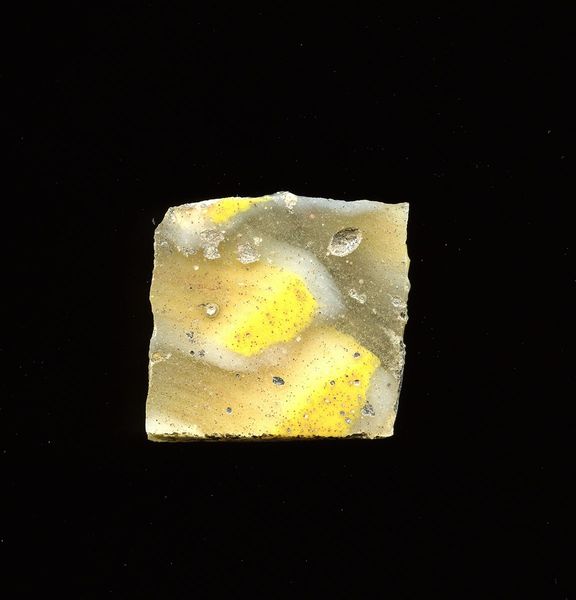
Titel: Mosaikglasfragment
Standort: Hamburg
Institution: Museum für Kunst und Gewerbe Hamburg
Schlagwörter: glas, antike, geschnitten, mosaik, wandschmuck, kaiserzeit, gepresst, bodenbeläge, frühe kaiserzeit, prinzipat, römische, mittlere, späte